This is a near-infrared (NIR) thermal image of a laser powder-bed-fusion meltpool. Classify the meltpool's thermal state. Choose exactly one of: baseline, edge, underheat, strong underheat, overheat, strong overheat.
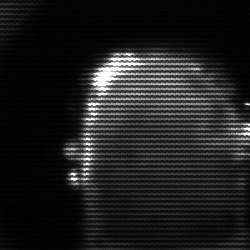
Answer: baseline